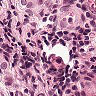
Metastatic tissue present: yes